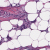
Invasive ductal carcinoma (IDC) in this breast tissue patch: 1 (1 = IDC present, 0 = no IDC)